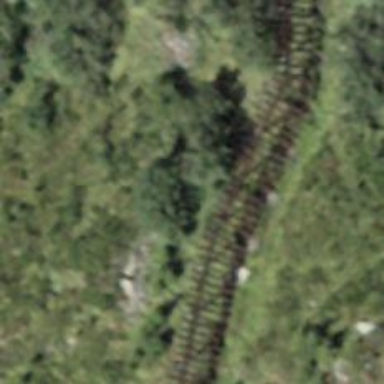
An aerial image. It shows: Snow fence that is man-made.